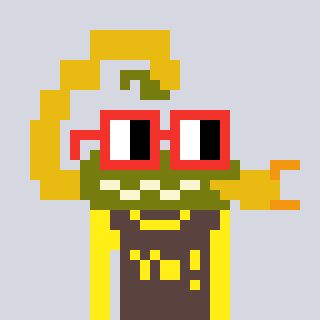
a pixel art character with square red glasses, a scorpion-shaped head and a darkbrown-colored body on a cool background